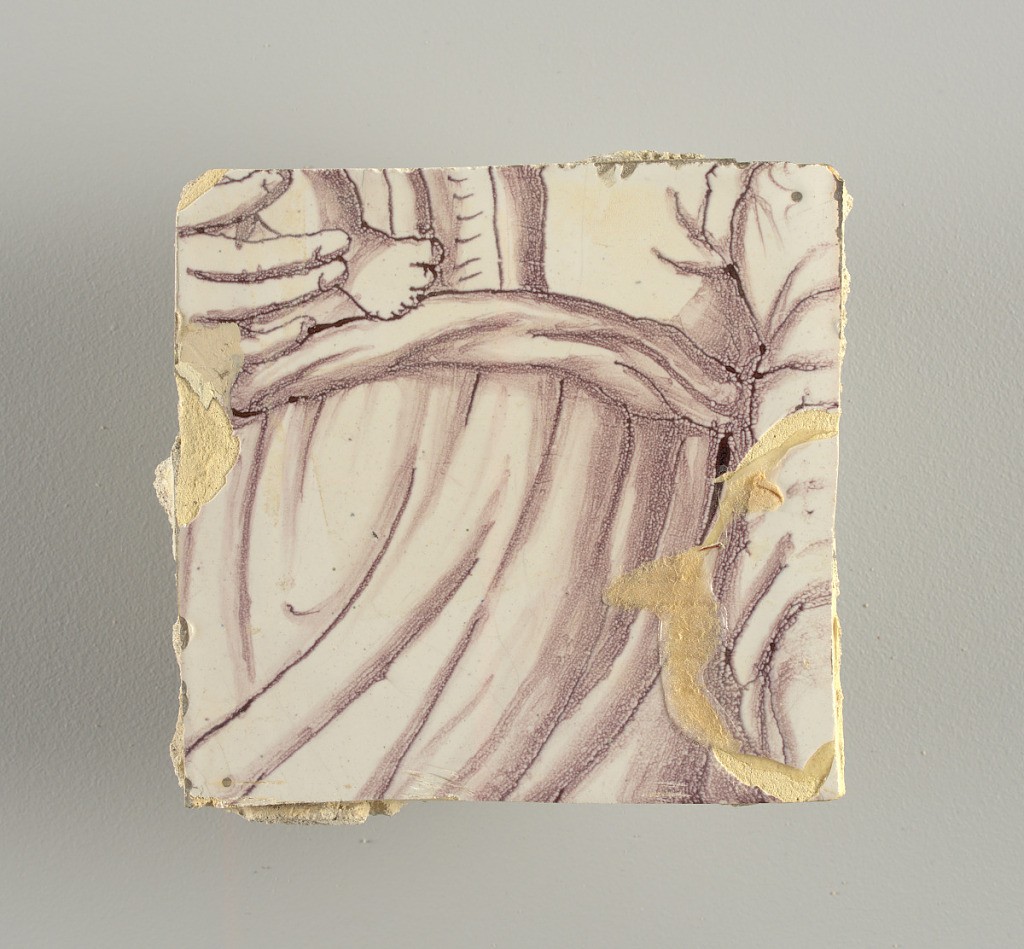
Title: Tile wall facing
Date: ca. 1725
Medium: Tin-glazed earthenware, underglaze
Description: Horizontal rectangle.  Thirty tiles wide and twenty-three tiles high with opening for fireplace eleven tiles wide and ten high.  Foliage arabesques disposed about three vertical axes from which are emphazised by urns at center and right, and at left by the figure of a standing woman carrying an infant on her arm and accompanied by two children.